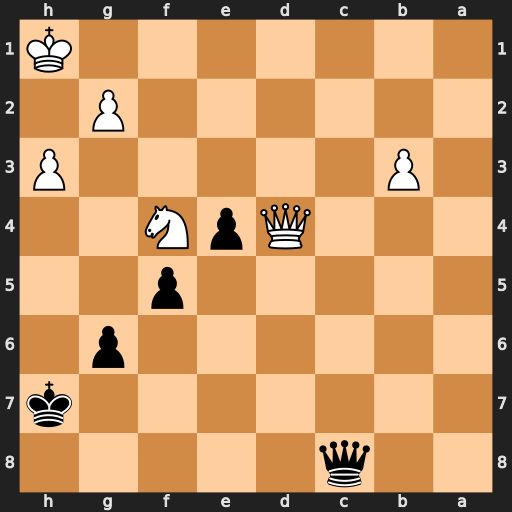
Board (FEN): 2q5/7k/6p1/5p2/3QpN2/1P5P/6P1/7K
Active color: b
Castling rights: -
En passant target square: -
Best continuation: Qc1+ Qg1 Qxf4